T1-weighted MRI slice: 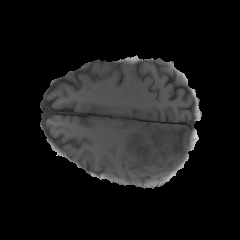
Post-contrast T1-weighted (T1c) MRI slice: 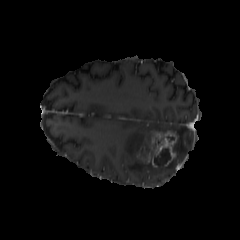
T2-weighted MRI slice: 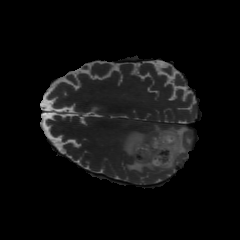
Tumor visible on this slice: yes